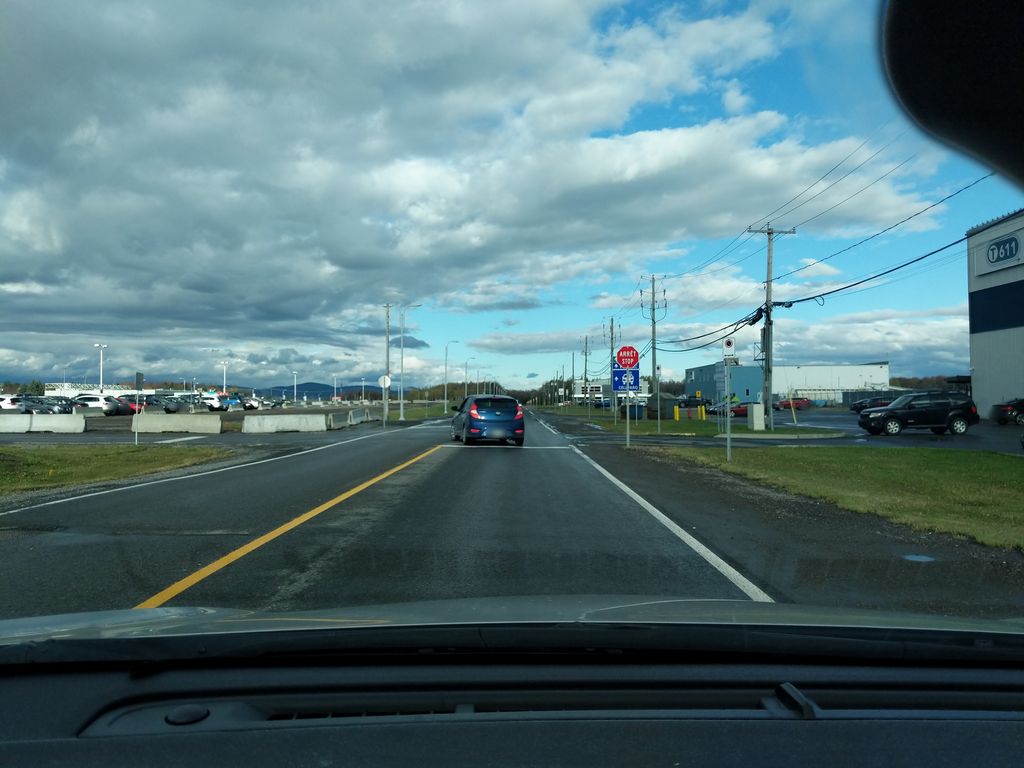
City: quebec_city